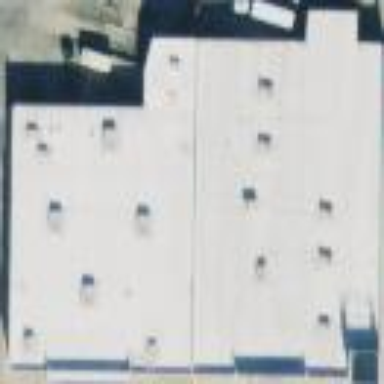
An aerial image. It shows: Building.